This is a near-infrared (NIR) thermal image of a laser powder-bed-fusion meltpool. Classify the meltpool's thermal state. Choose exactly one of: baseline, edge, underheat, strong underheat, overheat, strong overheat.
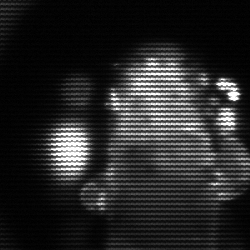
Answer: strong underheat